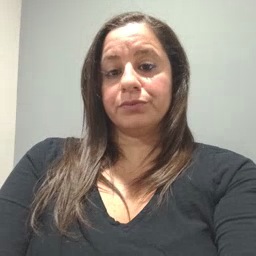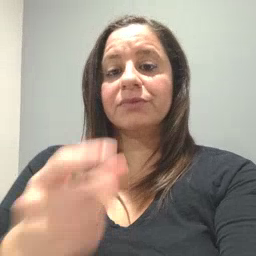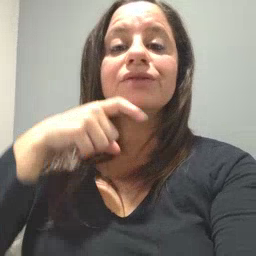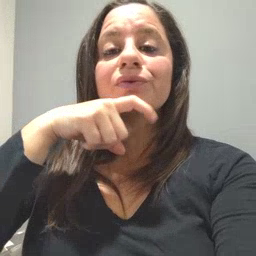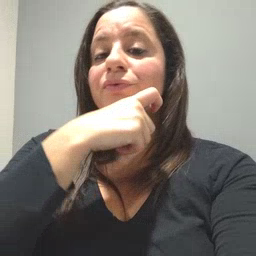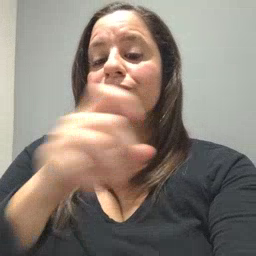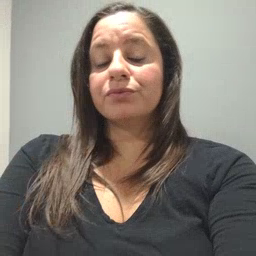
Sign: cereal